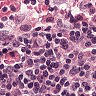
Metastatic tissue present: no